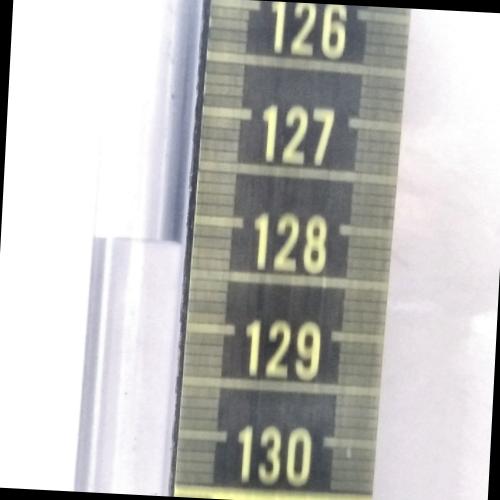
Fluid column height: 128.2 cm